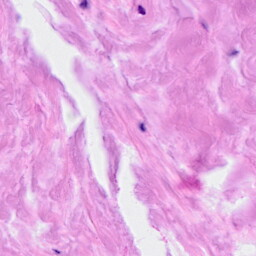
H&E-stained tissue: Breast